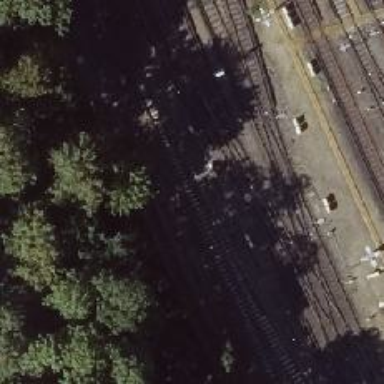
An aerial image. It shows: Railway switch with the turnout side on the left.